Question: Ok so I have an entity that walks back and forth between two positions that right now are pixel locations shown below:
'''
if self.rect.left == 96:
self.right_dis = False
if self.rect.right == 480:
self.right_dis = True
if not self.right_dis:
self.xVel = 2
if self.right_dis:
self.xVel = -2
'''
My question is, is there a way to specify while its on a platform move till it reaches the end of the platform then turn around? So that it moves back and forth without me having to specify between what pixel locations? Below is the rest of my code and a video:

'''
import pygame
from pygame import *
WIN_WIDTH = 1120 - 320
WIN_HEIGHT = 960 - 320
HALF_WIDTH = int(WIN_WIDTH / 2)
HALF_HEIGHT = int(WIN_HEIGHT / 2)
DISPLAY = (WIN_WIDTH, WIN_HEIGHT)
DEPTH = 0
FLAGS = 0
CAMERA_SLACK = 30
def main():
global level
pygame.init()
screen = pygame.display.set_mode(DISPLAY, FLAGS, DEPTH)
pygame.display.set_caption("ABCDEFGHIJKLMNOPQRSTUVWXYZ")
timer = pygame.time.Clock()
level = 0
bg = Surface((32,32))
bg.convert()
bg.fill(Color("#0094FF"))
up = left = right = False
entities = pygame.sprite.Group()
player = Player(32, 32)
enemy = Enemy(32,32)
platforms = []
x = 0
y = 0
if level == 0:
level = [
" ",
" ",
" ",
" ",
" ",
" ",
" ",
" ",
" ",
" ",
" ",
" ",
" ",
" ",
" ",
" E ",
" PPPPPPPPPPPPPPPP",
" PPPPPPPPPPPPPPPP",
" PPPPPPPPPPPPPPPP",
" PPPPP PPPPPPPPPPPPPPPP",
" PPPPPPPPPPPPPPPP",
" PPPP P",
" PPPP P",
" PPPP PPPPPPP",
" PPPPPPPPPP PPPPPPP",
" PPPP PPPPPPP",
" PPPP PPPP PPPPPPP",
" PPPP PPPPPPP",
" PPPP PPPPPPP",
" PPPP PPPPPPP",
"PPPPP PPPP PPPPPPP",
"PPP PPPP PPPPPPP",
"PPP PPPP PPPPPPP",
"PPP PPPP PPPPPPP",
"PPP PPPPP PPPP PPPPPPP",
"PPP PPPP",
"PPP PPPP",
"PPP PPPP",
"PPP PPPPPPPPPPPPPPPPPP",
"PPP PPPPPPPPPPPPPPPPPP",
"PPPPPPPPPPPPPPP PPPPPPPPPPPPPPPPPP",
"PPPPPPPPPPPPPPP PPPPPPPPPPPPPPPPPP",
"PPPPPPPPPPPPPPP PPPPPPPPPPPPPPPPPP",
"PPPPPPPPPPPPPPP PPPPPPPPPPPPPPPPPP",
"PPPPPPPPPPPPPPP PPPPPPPPPPPPPPPPPP",]
#background = pygame.image.load("Untitled.png")
total_level_width = len(level[0]) * 32
total_level_height = len(level) * 32
# build the level
for row in level:
for col in row:
if col == "P":
p = Platform(x, y)
platforms.append(p)
entities.add(p)
if col == "E":
e = ExitBlock(x, y)
platforms.append(e)
entities.add(e)
x += 32
y += 32
x = 0
camera = Camera(complex_camera, total_level_width, total_level_height)
entities.add(player)
entities.add(enemy)
while 1:
timer.tick(60)
for e in pygame.event.get():
if e.type == QUIT: raise SystemExit, "QUIT"
if e.type == KEYDOWN and e.key == K_ESCAPE:
raise SystemExit, "ESCAPE"
if e.type == KEYDOWN and e.key == K_UP:
up = True
if e.type == KEYDOWN and e.key == K_LEFT:
left = True
if e.type == KEYDOWN and e.key == K_RIGHT:
right = True
if e.type == KEYUP and e.key == K_UP:
up = False
if e.type == KEYUP and e.key == K_LEFT:
left = False
if e.type == KEYUP and e.key == K_RIGHT:
right = False
# draw background
for y in range(20):
for x in range(25):
screen.blit(bg, (x * 32, y * 32))
# draw background
#screen.blit(background, camera.apply((0,0)))
#draw entities
for e in entities:
screen.blit(e.image, camera.apply(e))
# update player, update camera, and refresh
player.update(up, left, right, platforms)
enemy.update(platforms)
camera.update(player)
pygame.display.flip()
class Camera(object):
def __init__(self, camera_func, width, height):
self.camera_func = camera_func
self.state = Rect(0, 0, width, height)
def apply(self, target):
try:
return target.rect.move(self.state.topleft)
except AttributeError:
return map(sum, zip(target, self.state.topleft))
def update(self, target):
self.state = self.camera_func(self.state, target.rect)
def complex_camera(camera, target_rect):
l, t, _, _ = target_rect
_, _, w, h = camera
l, t, _, _ = -l + HALF_WIDTH, -t +HALF_HEIGHT, w, h
l = min(0, l) # stop scrolling left
l = max(-(camera.width - WIN_WIDTH), l) # stop scrolling right
t = max(-(camera.height-WIN_HEIGHT), t) # stop scrolling bottom
return Rect(l, t, w, h)
class Entity(pygame.sprite.Sprite):
def __init__(self):
pygame.sprite.Sprite.__init__(self)
class Player(Entity):
def __init__(self, x, y):
Entity.__init__(self)
self.xvel = 0
self.yvel = 0
self.onGround = False
self.image = Surface((32,32))
self.image.fill(Color("#0000FF"))
self.image.convert()
self.rect = Rect(200, 1200, 32, 32)
def update(self, up, left, right, platforms):
if self.rect.top > 1440 or self.rect.top < 0:
main()
if self.rect.left > 1408 or self.rect.right < 0:
main()
if up:
if self.onGround:
self.yvel = 0
self.yvel -= 10 # only jump if on the ground
if left:
self.xvel = -10
if right:
self.xvel = 10
if not self.onGround:
self.yvel += 0.3 # only accelerate with gravity if in the air
if self.yvel > 80: self.yvel = 80 # max falling speed
if not(left or right):
self.xvel = 0
self.rect.left += self.xvel # increment in x direction
self.collide(self.xvel, 0, platforms) # do x-axis collisions
self.rect.top += self.yvel # increment in y direction
self.onGround = False; # assuming we're in the air
self.collide(0, self.yvel, platforms) # do y-axis collisions
def collide(self, xvel, yvel, platforms):
for p in platforms:
if pygame.sprite.collide_rect(self, p):
if isinstance(p, ExitBlock):
pygame.event.post(pygame.event.Event(QUIT))
if xvel > 0: self.rect.right = p.rect.left
if xvel < 0: self.rect.left = p.rect.right
if yvel > 0:
self.rect.bottom = p.rect.top
self.onGround = True
if yvel < 0:
self.rect.top = p.rect.bottom
class Enemy(Entity):
def __init__(self, x, y):
Entity.__init__(self)
self.yVel = 0
self.xVel = 0
self.image = Surface((32,32))
self.image.fill(Color("#00FF00"))
self.image.convert()
self.rect = Rect(300, 1200, 32, 32)
self.onGround = False
self.right_dis = False
def update(self, platforms):
if not self.onGround:
self.yVel += 0.3
if self.rect.left == 96:
self.right_dis = False
if self.rect.right == 480:
self.right_dis = True
if not self.right_dis:
self.xVel = 2
if self.right_dis:
self.xVel = -2
self.rect.left += self.xVel # increment in x direction
self.collide(self.xVel, 0, platforms) # do x-axis collisions
self.rect.top += self.yVel # increment in y direction
self.onGround = False; # assuming we're in the air
self.collide(0, self.yVel, platforms) # do y-axis collisions
def collide(self, xVel, yVel, platforms):
for p in platforms:
if pygame.sprite.collide_rect(self, p):
if xVel > 0: self.rect.right = p.rect.left
if xVel < 0: self.rect.left = p.rect.right
if yVel > 0:
self.rect.bottom = p.rect.top
self.onGround = True
if yVel < 0:
self.rect.top = p.rect.bottom
class Platform(Entity):
def __init__(self, x, y):
Entity.__init__(self)
#self.image = Surface([32, 32], pygame.SRCALPHA, 32) #makes blocks invisible for much better artwork
self.image = Surface((32,32)) #makes blocks visible for building levels
self.image.convert()
self.rect = Rect(x, y, 32, 32)
def update(self):
pass
class ExitBlock(Platform):
def __init__(self, x, y):
Platform.__init__(self, x, y)
self.image = pygame.image.load("end.png")
if __name__ == "__main__":
main()
'''
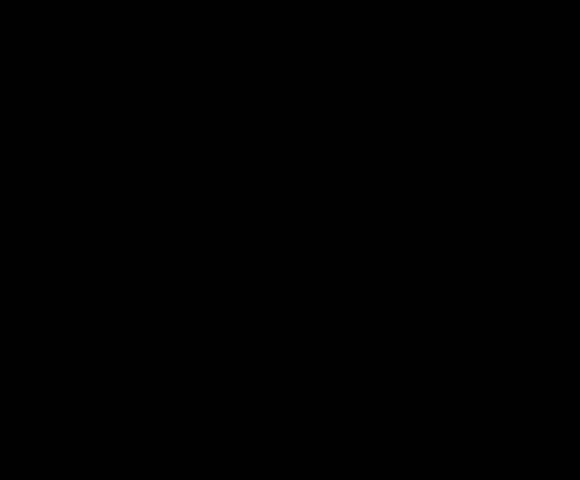
Answer: Take the 'Rect' of your 'Entity'.
If it is moving to the right, take the 'bottomright' point of the 'Rect', move it one pixel to the right and one pixel down, and then check if this point collides with a 'Platform'. If it does not, you know it reached the end of the platform.
If it is moving left, you just take the 'bottomleft' point and move it one pixel to the left and one down.
---
An easy way to "move" a point (if it's a 'Tuple' or 'List') is to use the map-sum-zip trick:
'''
>>> point = (8,10)
>>> to_move = (1,1)
>>> map(sum, zip(point, to_move))
[9, 11]
>>> to_move = (-1,1)
>>> map(sum, zip(point, to_move))
[7, 11]
>>>
'''
---
Just for fun, here's a complete example (note the comments):
'''
class Enemy(Entity):
def __init__(self, x, y):
Entity.__init__(self)
self.yVel = 0
self.xVel = 2 # start moving immediately
self.image = Surface((32,32))
self.image.fill(Color("#00FF00"))
self.image.convert()
self.rect = Rect(300, 1200, 32, 32)
self.onGround = False
def update(self, platforms):
if not self.onGround:
self.yVel += 0.3
# no need for right_dis to be a member of the class,
# since we know we are moving right if self.xVel > 0
right_dis = self.xVel > 0
# create a point at our left (or right) feet
# to check if we reached the end of the platform
m = (1, 1) if right_dis else (-1, 1)
p = self.rect.bottomright if right_dis else self.rect.bottomleft
fp = map(sum, zip(m, p))
# if there's no platform in front of us, change the direction
collide = any(p for p in platforms if p.rect.collidepoint(fp))
if not collide:
self.xVel *= -1
self.rect.left += self.xVel # increment in x direction
self.collide(self.xVel, 0, platforms) # do x-axis collisions
self.rect.top += self.yVel # increment in y direction
self.onGround = False; # assuming we're in the air
self.collide(0, self.yVel, platforms) # do y-axis collisions
def collide(self, xVel, yVel, platforms):
for p in platforms:
if pygame.sprite.collide_rect(self, p):
if xVel > 0:
self.rect.right = p.rect.left
self.xVel *= -1 # hit wall, so change direction
if xVel < 0:
self.rect.left = p.rect.right
self.xVel *= -1 # hit wall, so change direction
if yVel > 0:
self.rect.bottom = p.rect.top
self.onGround = True
if yVel < 0:
self.rect.top = p.rect.bottom
'''